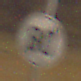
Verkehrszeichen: EndeGeschwindigkeit80
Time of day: Night
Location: Outdoor (Nature)
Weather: Clear
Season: NotSpecified
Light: Natural